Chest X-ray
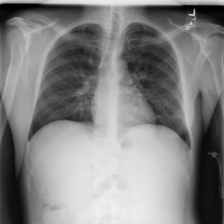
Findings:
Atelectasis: negative
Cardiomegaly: negative
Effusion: negative
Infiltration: negative
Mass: negative
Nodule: negative
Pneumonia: negative
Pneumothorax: negative
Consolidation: negative
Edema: negative
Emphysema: negative
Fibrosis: negative
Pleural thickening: negative
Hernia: negative